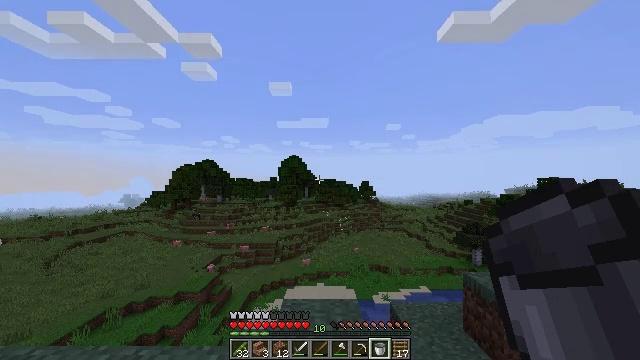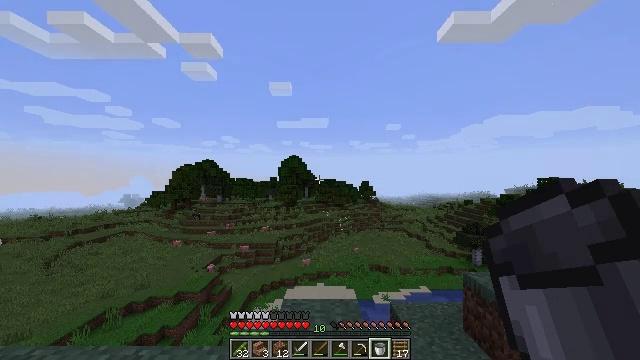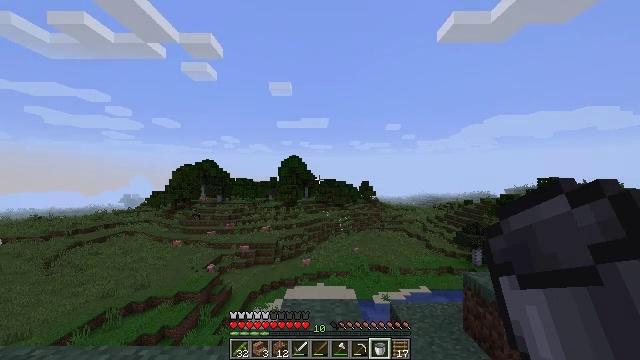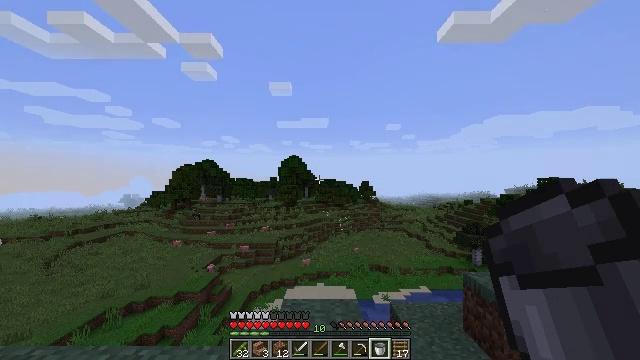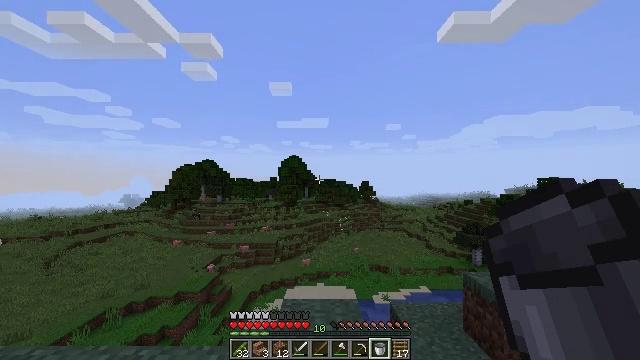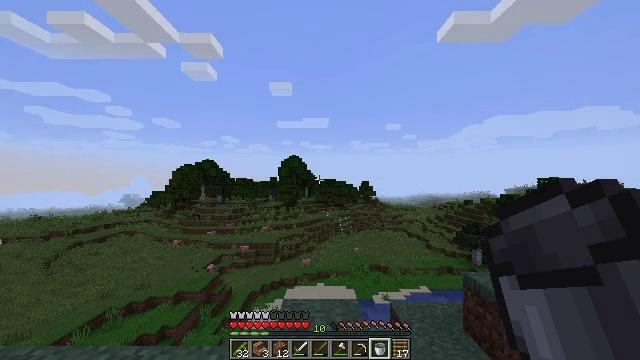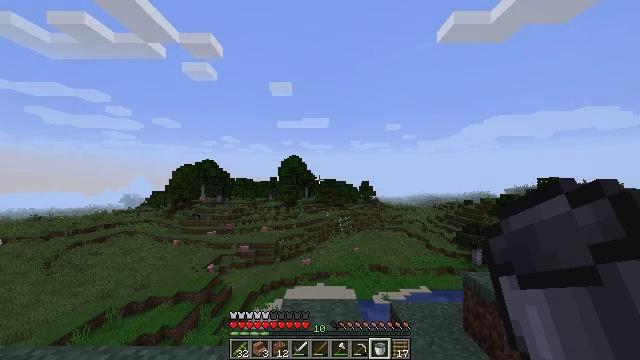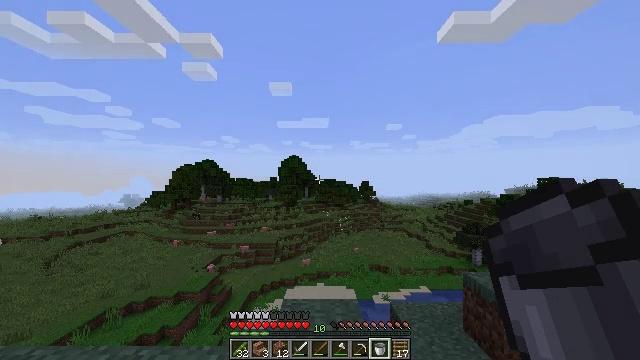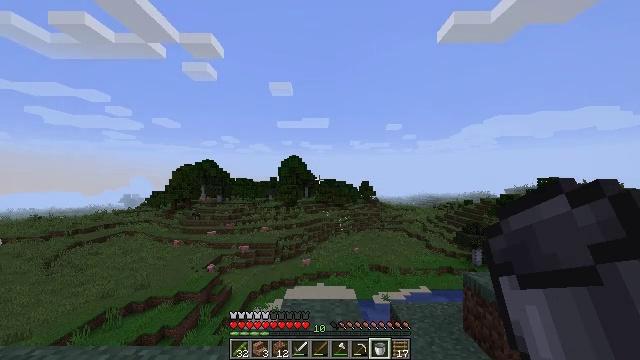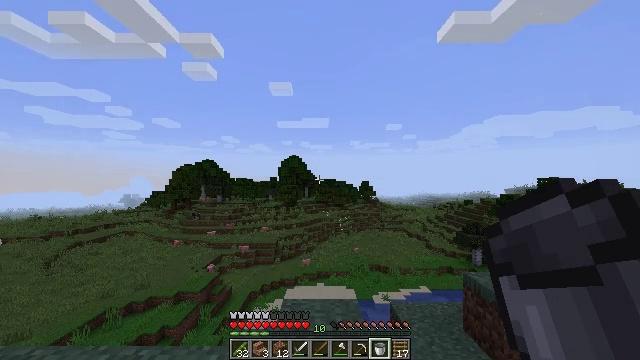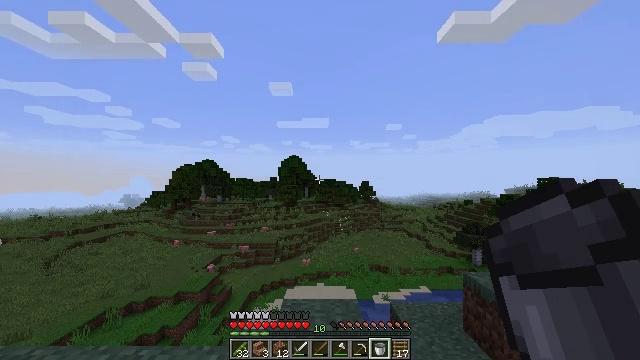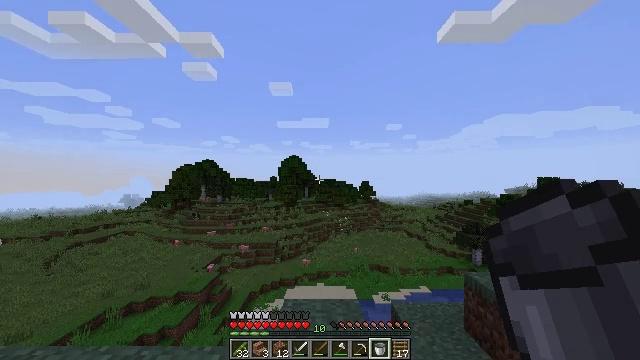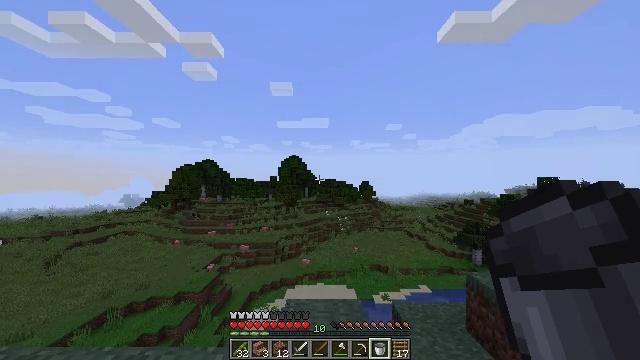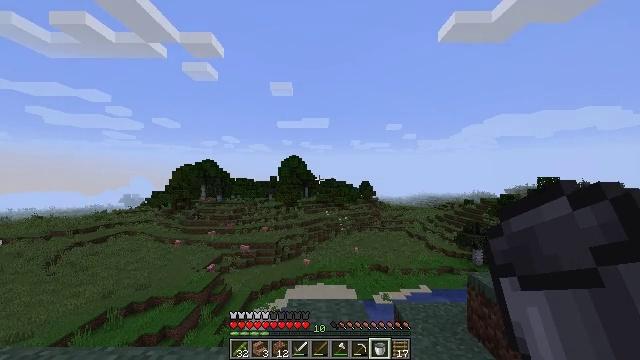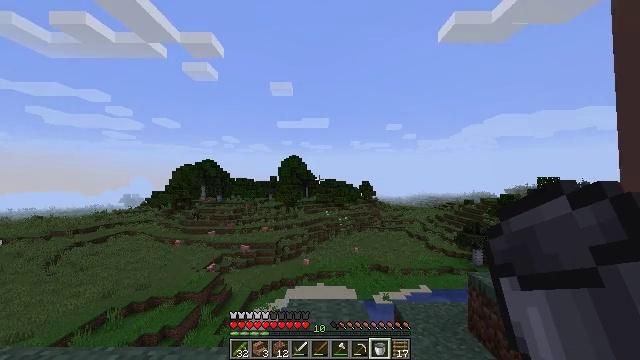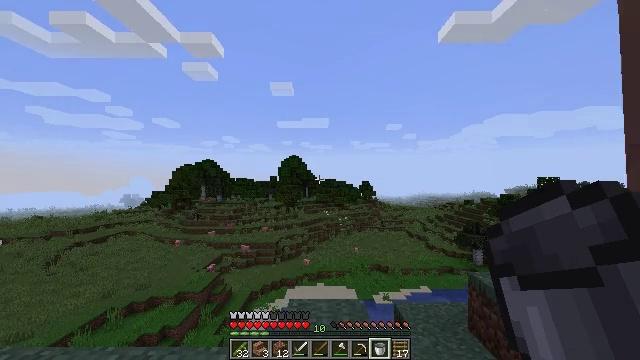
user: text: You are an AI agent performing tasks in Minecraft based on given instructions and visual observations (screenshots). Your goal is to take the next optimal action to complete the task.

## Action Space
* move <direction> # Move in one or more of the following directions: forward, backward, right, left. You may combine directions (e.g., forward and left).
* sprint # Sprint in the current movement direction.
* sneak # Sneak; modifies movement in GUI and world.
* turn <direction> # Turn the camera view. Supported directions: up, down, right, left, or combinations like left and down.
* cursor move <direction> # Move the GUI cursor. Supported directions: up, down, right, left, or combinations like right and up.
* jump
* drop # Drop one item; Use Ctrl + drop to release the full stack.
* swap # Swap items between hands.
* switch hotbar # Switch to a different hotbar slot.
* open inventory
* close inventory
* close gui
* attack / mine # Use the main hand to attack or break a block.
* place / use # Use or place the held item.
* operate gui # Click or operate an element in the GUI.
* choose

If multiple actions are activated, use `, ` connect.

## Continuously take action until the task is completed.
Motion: motion action
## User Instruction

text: Harvest jungle planks from a wall or floor.
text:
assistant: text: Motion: no_op
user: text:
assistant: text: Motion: no_op
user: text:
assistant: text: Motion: no_op
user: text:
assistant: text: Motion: no_op
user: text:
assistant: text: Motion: no_op
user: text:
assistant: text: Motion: no_op
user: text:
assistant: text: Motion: no_op
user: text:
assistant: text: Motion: no_op
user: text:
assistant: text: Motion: no_op
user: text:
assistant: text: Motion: no_op
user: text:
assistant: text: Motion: no_op
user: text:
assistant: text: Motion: no_op
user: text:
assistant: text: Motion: no_op
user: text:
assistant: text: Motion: no_op
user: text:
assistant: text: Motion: no_op
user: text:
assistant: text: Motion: no_op
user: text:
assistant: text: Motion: no_op
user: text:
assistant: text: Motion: no_op
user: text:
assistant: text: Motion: no_op
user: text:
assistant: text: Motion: no_op
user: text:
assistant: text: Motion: no_op
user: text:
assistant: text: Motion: no_op
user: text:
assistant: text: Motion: no_op
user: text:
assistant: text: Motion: no_op
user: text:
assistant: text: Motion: turn right
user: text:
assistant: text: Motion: turn right and down
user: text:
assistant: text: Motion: turn right and down
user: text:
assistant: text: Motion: turn right and down
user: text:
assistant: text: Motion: turn right and down
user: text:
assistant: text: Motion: turn right